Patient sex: M
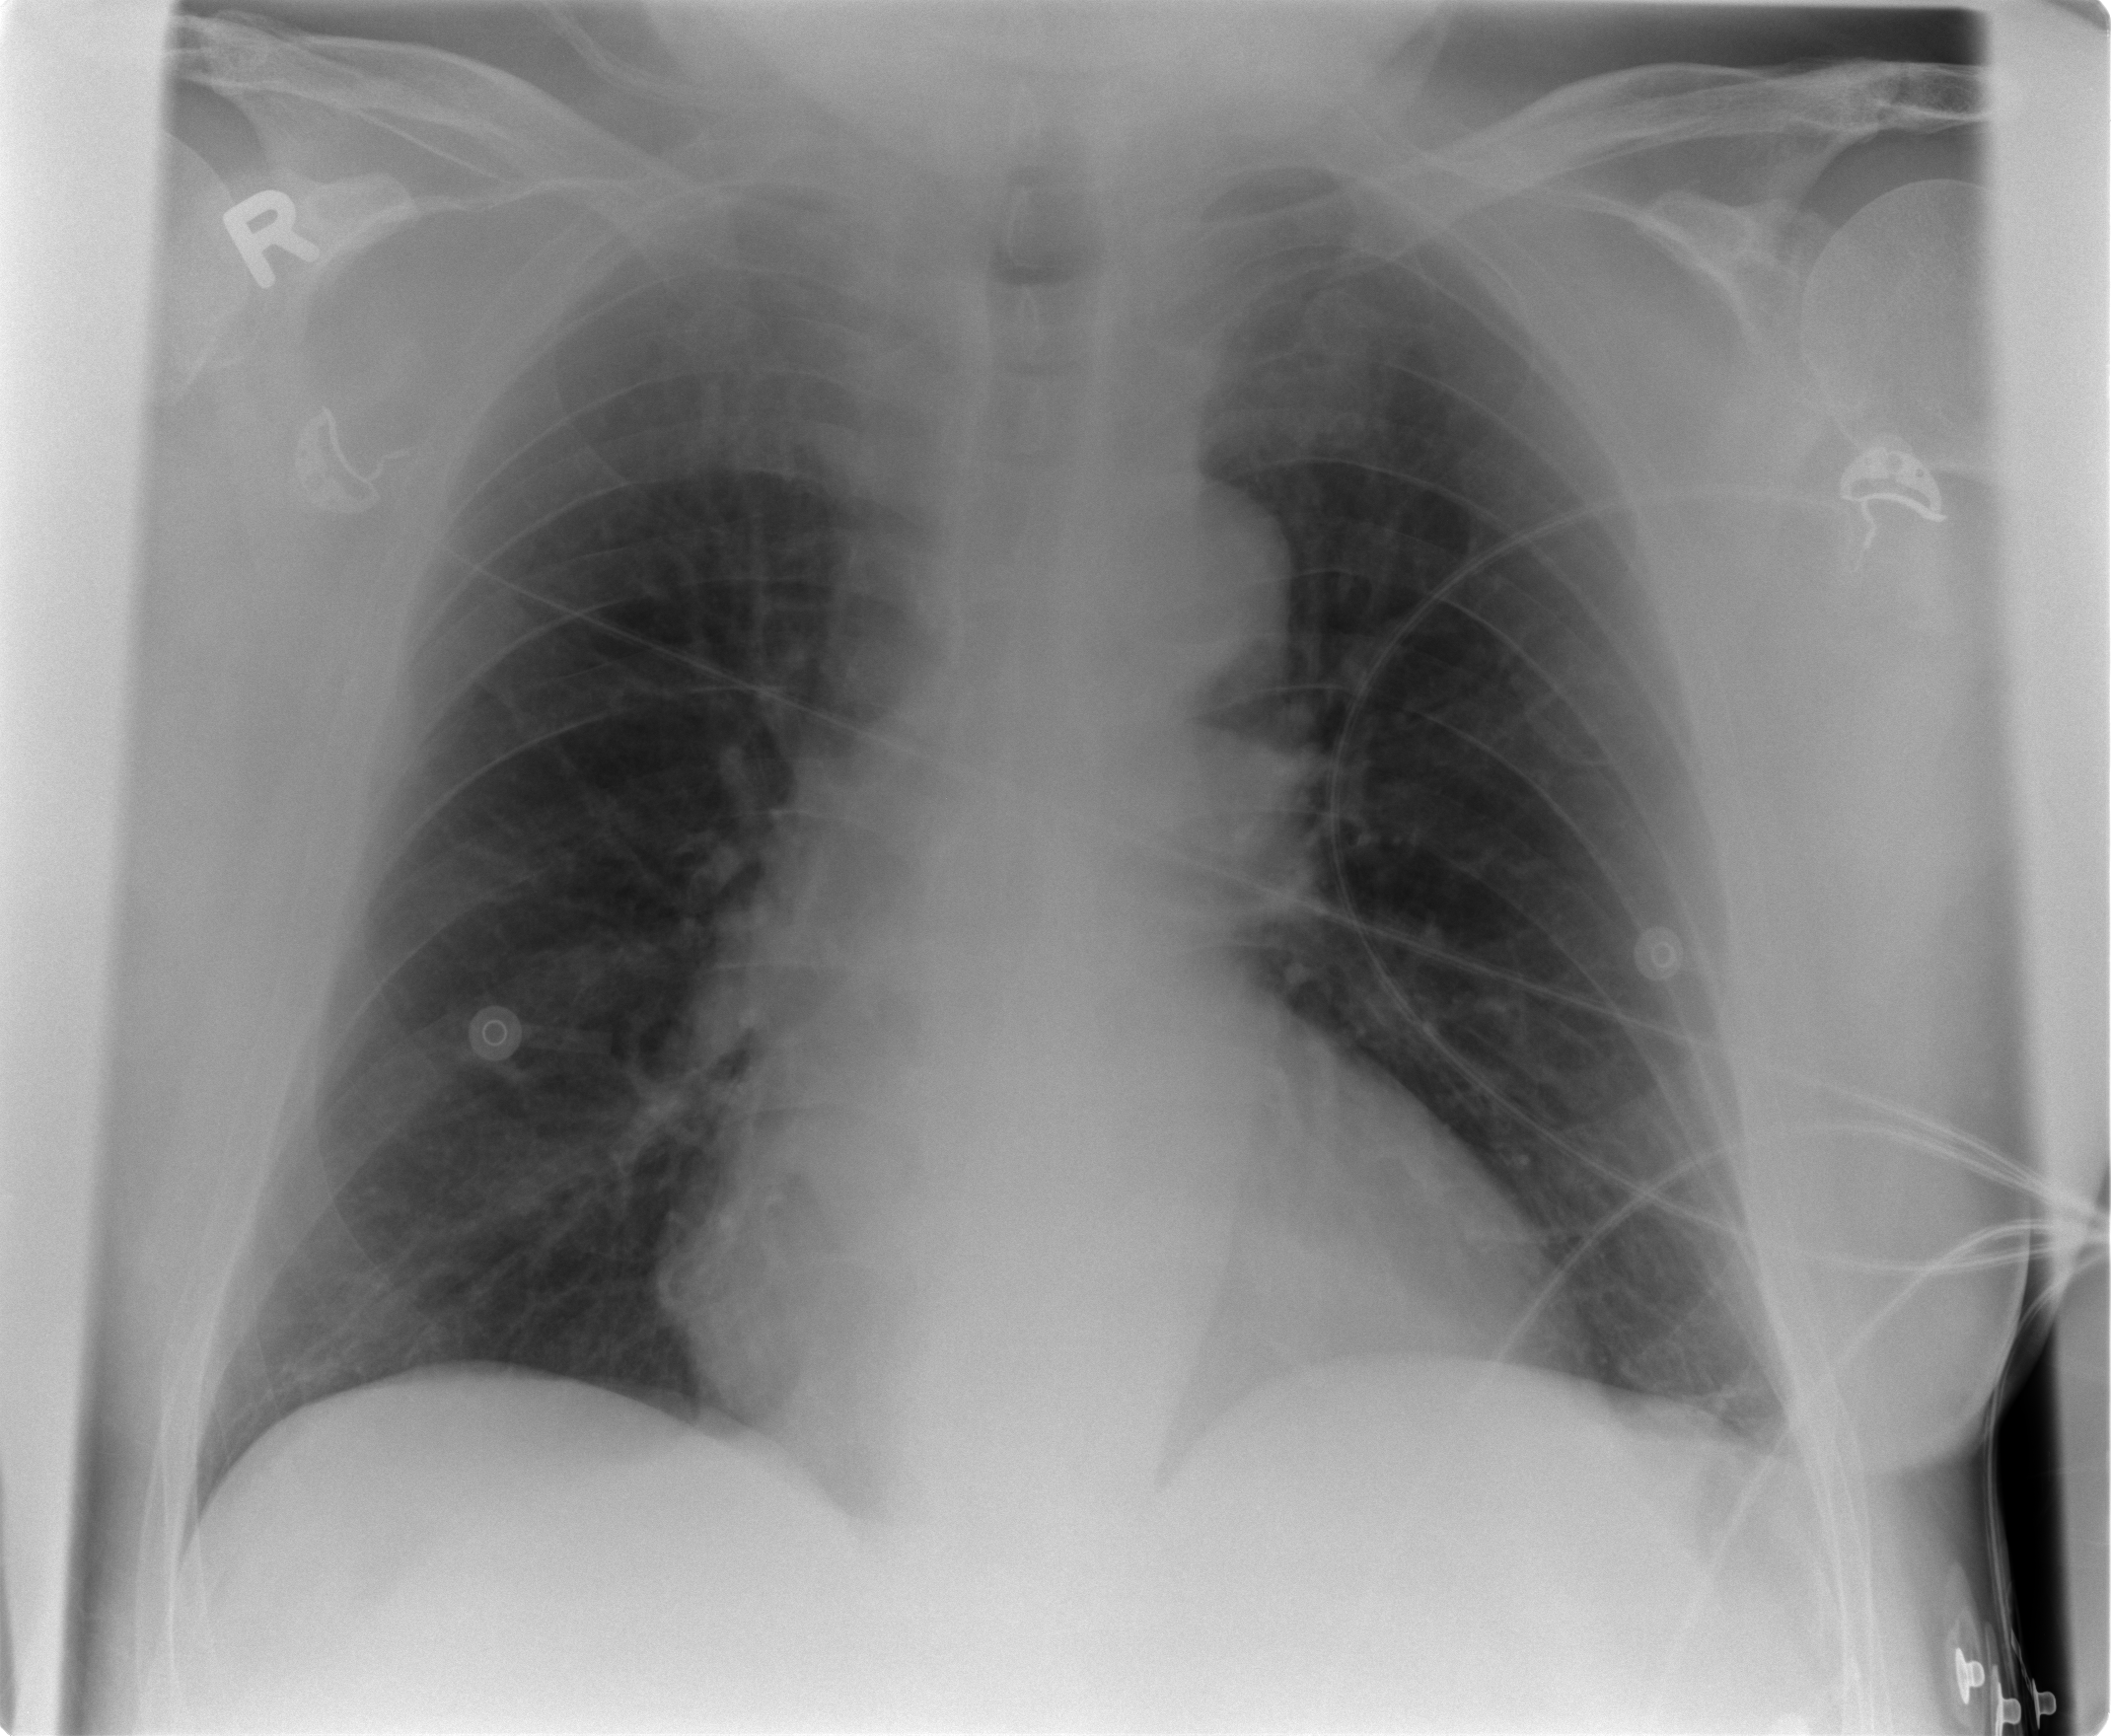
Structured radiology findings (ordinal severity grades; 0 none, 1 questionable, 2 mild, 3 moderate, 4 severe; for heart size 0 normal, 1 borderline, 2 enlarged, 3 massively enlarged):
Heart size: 0
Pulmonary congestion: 0
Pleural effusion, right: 0
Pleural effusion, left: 1
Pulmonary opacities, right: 1
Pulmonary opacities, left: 0
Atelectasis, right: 2
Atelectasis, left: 2